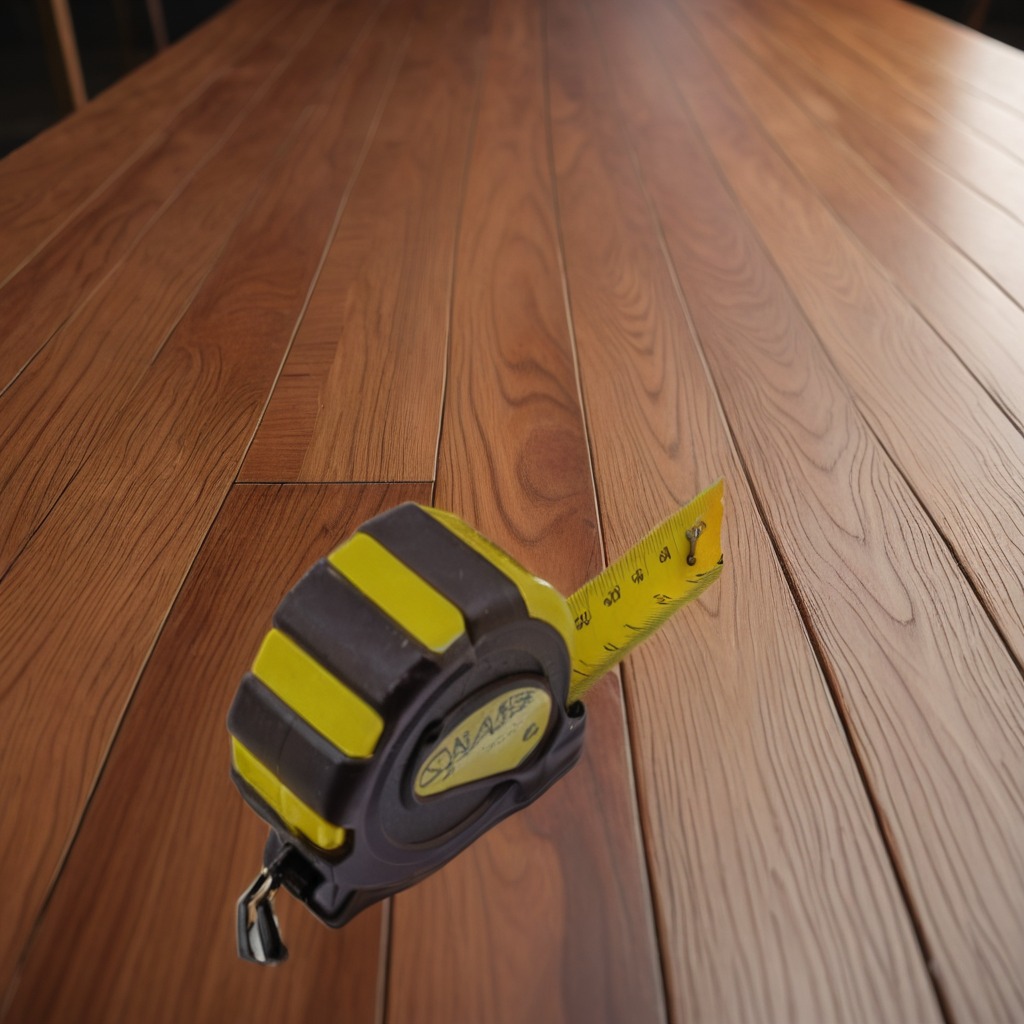
A measuring tape is lying on a wooden table in a carpentry studio.